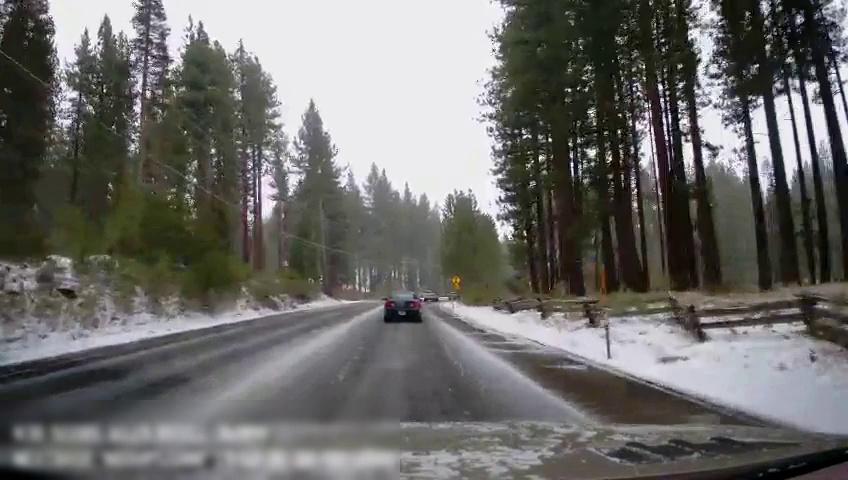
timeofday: Day
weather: Snowy
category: Drivable Space
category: Vehicles | Car
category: Lanes | Opposite Lane
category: Lanes | Opposite Lane
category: Lanes | Current Lane